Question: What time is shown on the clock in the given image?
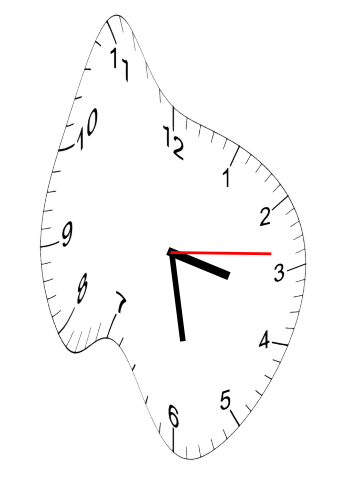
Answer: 03:28:14